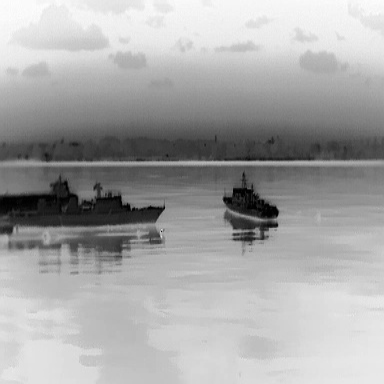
There are three objects shown in the infrared image, including two warships, and a liner.